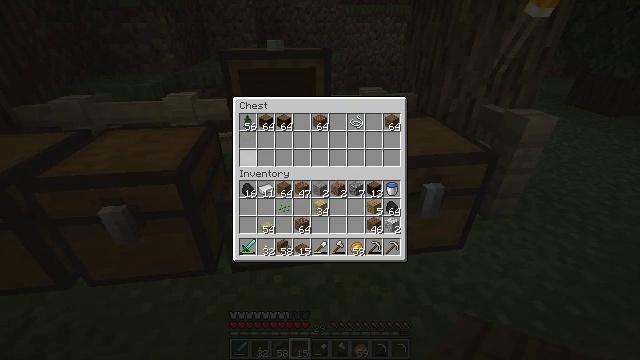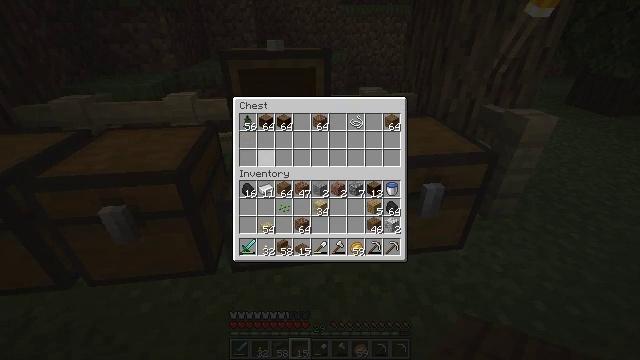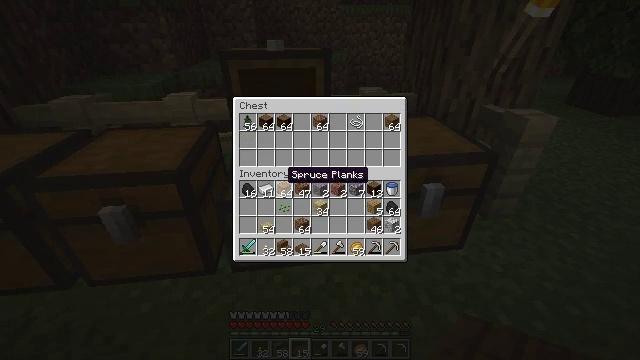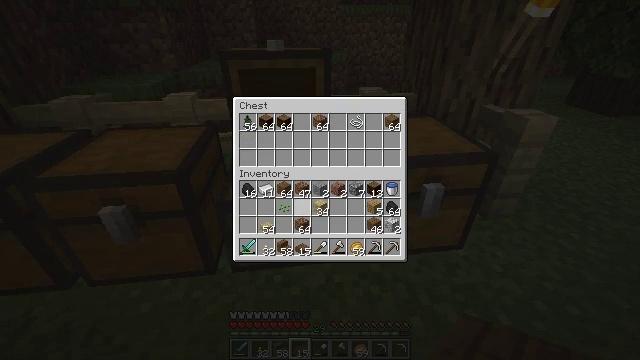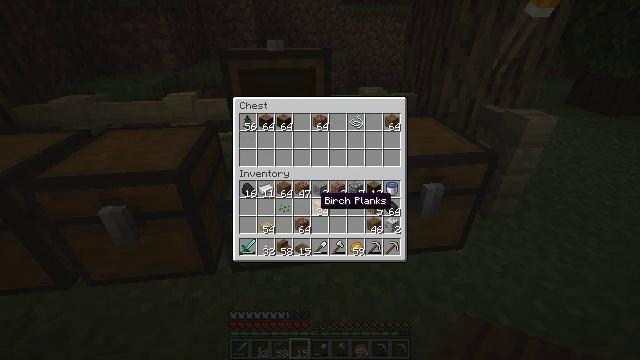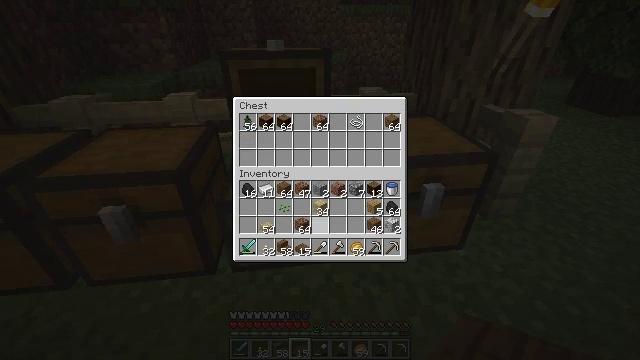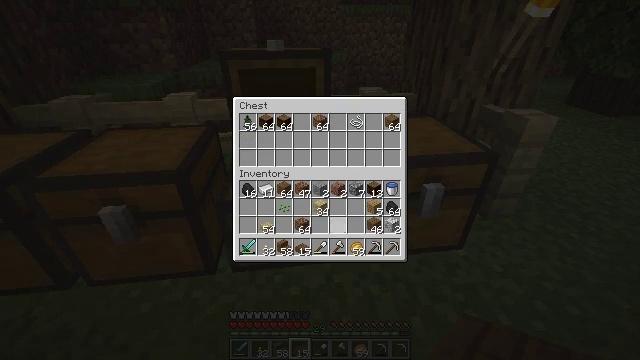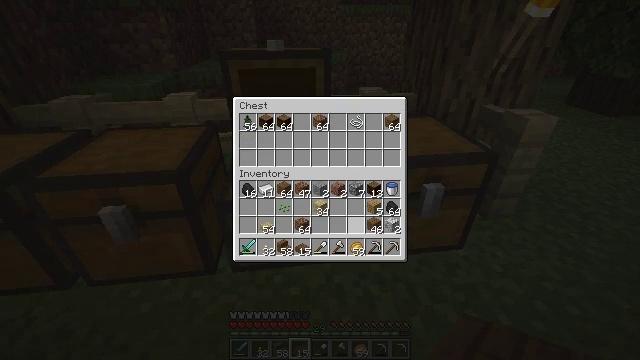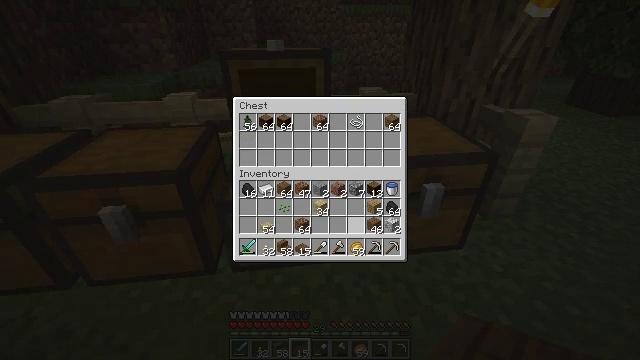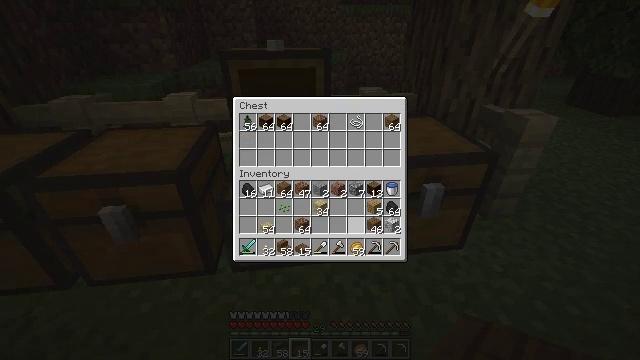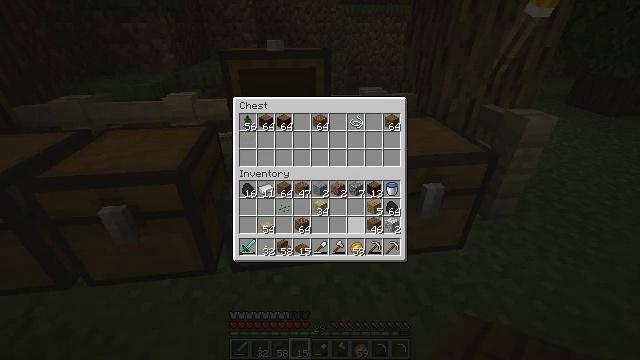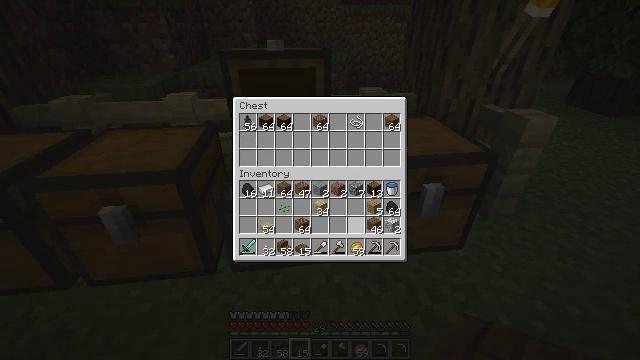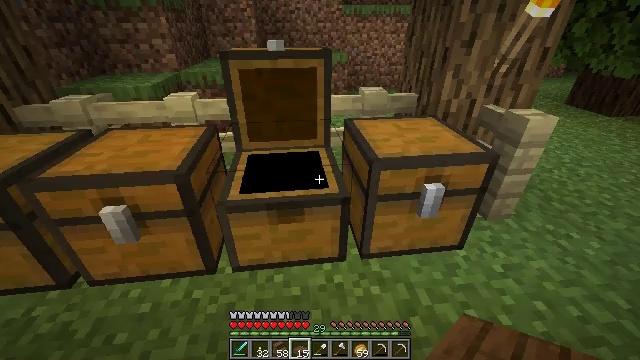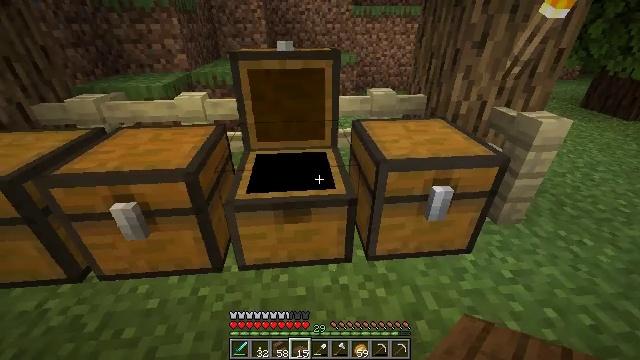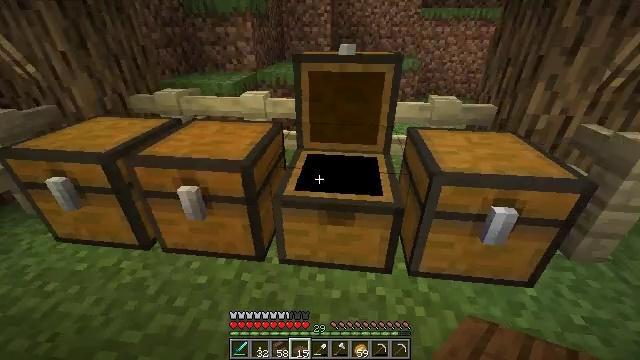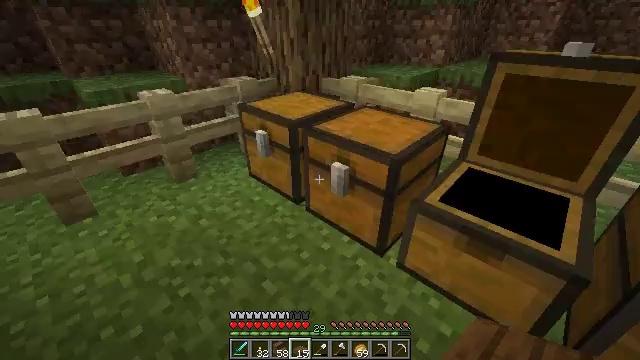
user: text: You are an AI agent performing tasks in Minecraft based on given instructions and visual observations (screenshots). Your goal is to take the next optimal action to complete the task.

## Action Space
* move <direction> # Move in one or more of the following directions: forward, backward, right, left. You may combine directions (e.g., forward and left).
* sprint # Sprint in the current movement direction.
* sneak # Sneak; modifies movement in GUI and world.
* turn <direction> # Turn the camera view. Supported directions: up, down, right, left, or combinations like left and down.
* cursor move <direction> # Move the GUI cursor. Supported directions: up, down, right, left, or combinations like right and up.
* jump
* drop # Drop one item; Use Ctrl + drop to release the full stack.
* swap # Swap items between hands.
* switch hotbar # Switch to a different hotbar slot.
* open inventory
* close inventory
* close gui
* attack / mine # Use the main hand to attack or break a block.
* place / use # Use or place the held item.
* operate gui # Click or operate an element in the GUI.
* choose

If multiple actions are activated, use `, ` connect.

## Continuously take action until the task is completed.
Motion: motion action
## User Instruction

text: Craft a spruce slab.
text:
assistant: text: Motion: sneak, cursor move right and down
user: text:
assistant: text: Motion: sneak, cursor move right and down
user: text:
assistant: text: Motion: sneak, cursor move right and down
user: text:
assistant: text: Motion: sneak, cursor move right and down
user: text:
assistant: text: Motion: sneak, cursor move right and down
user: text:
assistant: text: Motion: sneak, cursor move right
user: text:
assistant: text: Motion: cursor move right
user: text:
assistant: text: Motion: no_op
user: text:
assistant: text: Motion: no_op
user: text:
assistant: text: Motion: no_op
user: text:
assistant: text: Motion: no_op
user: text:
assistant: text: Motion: no_op
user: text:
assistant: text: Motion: turn left, close gui
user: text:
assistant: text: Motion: turn left, open inventory
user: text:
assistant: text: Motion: turn left and down, open inventory
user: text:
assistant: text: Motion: turn left, open inventory
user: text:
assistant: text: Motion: turn left
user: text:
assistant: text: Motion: turn left
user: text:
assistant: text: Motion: move forward, turn left
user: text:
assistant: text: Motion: move forward, turn left
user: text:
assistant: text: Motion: move forward
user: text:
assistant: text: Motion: move forward
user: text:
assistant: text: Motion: no_op
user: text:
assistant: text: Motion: move forward
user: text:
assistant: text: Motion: move forward
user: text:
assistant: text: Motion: move forward
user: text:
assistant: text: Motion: move forward
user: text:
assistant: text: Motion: move forward
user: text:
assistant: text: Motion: move forward, turn right
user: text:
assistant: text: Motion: move forward, turn right